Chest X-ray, PA view. Patient: 32 years old, sex M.
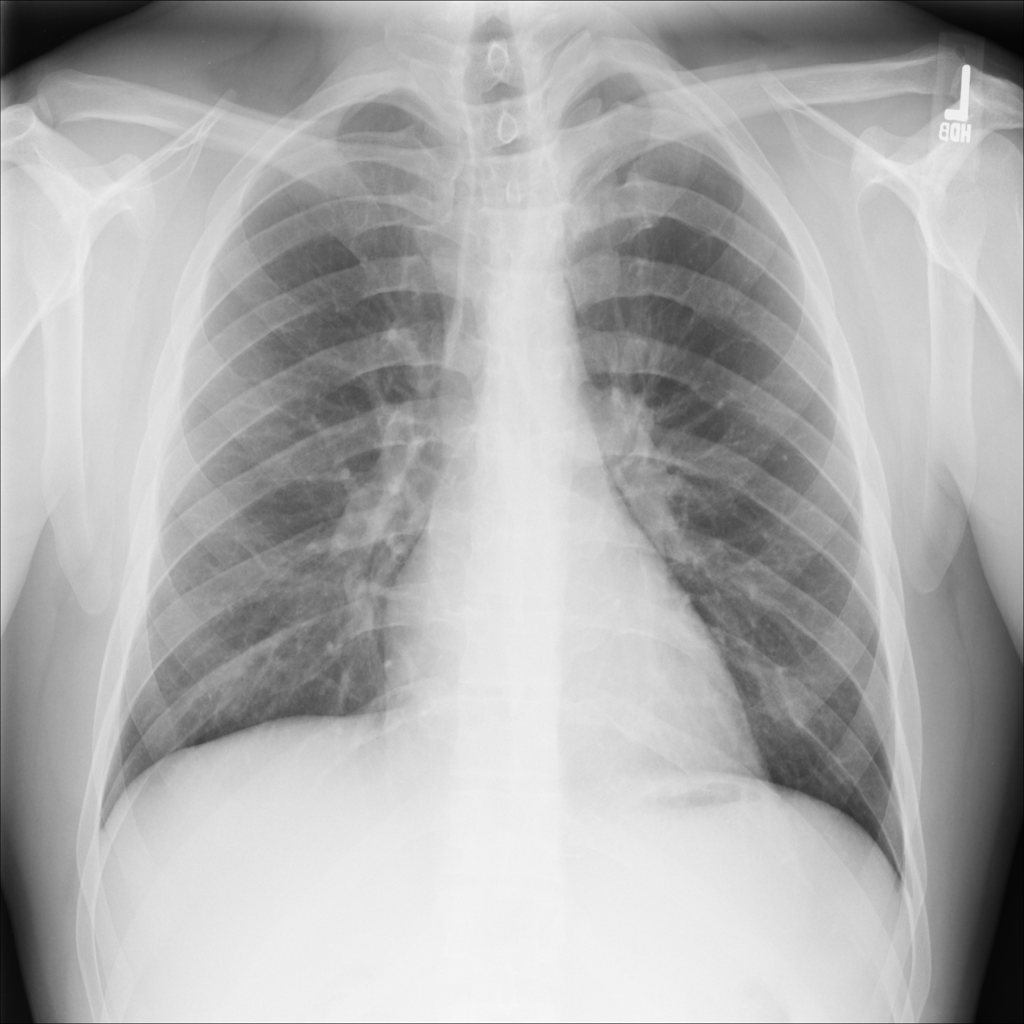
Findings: No Finding